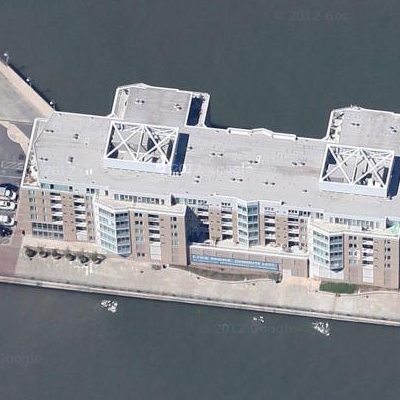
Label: cIndustry